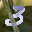
Label: 3